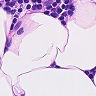
Metastatic tissue present: no